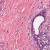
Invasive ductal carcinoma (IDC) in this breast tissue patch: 0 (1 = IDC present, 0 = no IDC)